Question: I have a sonar project with snapshots dating more than a year back. The problem is that old snaphosts are not being deleted, which (I think) causes SonarQube to be really slow. My database cleaner config has all the settings set to default.
When I run the sonar runner from a gradle task, it also outputs this:
'''
...
11:23:18.072 DEBUG - Post-jobs : org.sonar.plugins.dbcleaner.ProjectPurgePostJob@1cffdfd -> org.sonar.plugins.issueassign.notification.SendIssueNotificationsPostJob@140401 -> org.sonar.plugins.core.issue.notification.SendIssueNotificationsPostJob@c5f5c2 -> org.sonar.plugins.core.batch.IndexProjectPostJob@19261ea
11:23:18.072 INFO - Executing post-job class org.sonar.plugins.dbcleaner.ProjectPurgePostJob
11:23:18.503 INFO - -> Keep one snapshot per day between 2014-09-12 and 2014-10-09
11:23:18.507 INFO - -> Keep one snapshot per week between 2013-10-11 and 2014-09-12
11:23:18.513 INFO - -> Keep one snapshot per month between 2009-10-16 and 2013-10-11
11:23:18.523 INFO - -> Delete data prior to: 2009-10-16
11:23:18.524 DEBUG - ==> Preparing: select * from projects p where p.id=?
11:23:18.524 DEBUG - ==> Parameters: 1(Long)
11:23:18.526 DEBUG - <== Total: 1
11:23:18.526 DEBUG - ==> Preparing: select * from projects where scope='PRJ' and root_id=?
11:23:18.526 DEBUG - ==> Parameters: 1(Long)
11:23:19.191 DEBUG - <== Total: 186
11:23:19.191 DEBUG - ==> Preparing: select * from projects where scope='PRJ' and root_id=?
11:23:19.191 DEBUG - ==> Parameters: 2(Long)
11:23:19.192 DEBUG - <== Total: 0
...
11:23:19.966 DEBUG - ==> Preparing: select * from projects where scope='PRJ' and root_id=?
11:23:19.966 DEBUG - ==> Parameters: 11658(Long)
11:23:19.967 DEBUG - <== Total: 0
...
'''
This leads me to believe that the project is configured correctly. However, the old data is simply not removed. I cranked up the log level and looked in the sonar.log file, but I see no error messages. However I also don't see any SQL queries which attempt to remove the old snapshots.
SonarQube uses a MySQL database running on the same server.
I'm running SonarQube 4.5 and SonarRunner 2.3
EDIT: here is a screenshot of (a small part of) the snapshots page in Sonar.

In this screenshot, I want to keep only 1 snapshot per week.
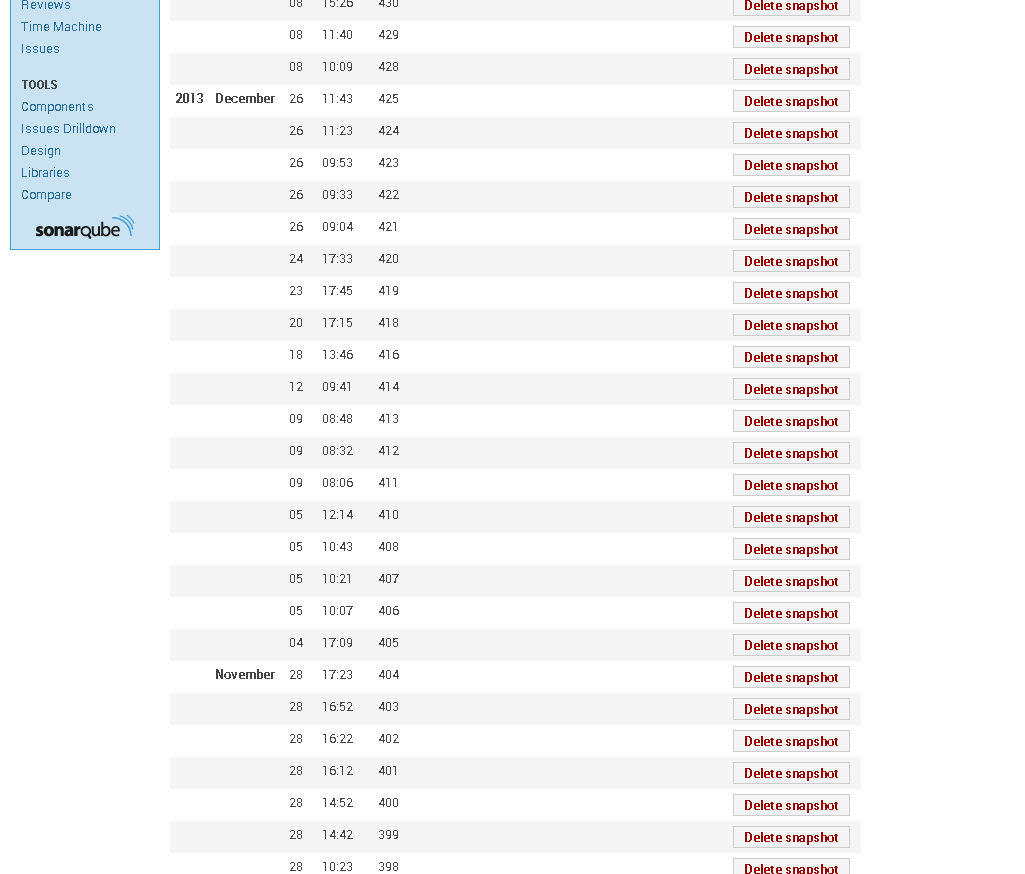
Answer: Note that snapshots that include an event <URL>